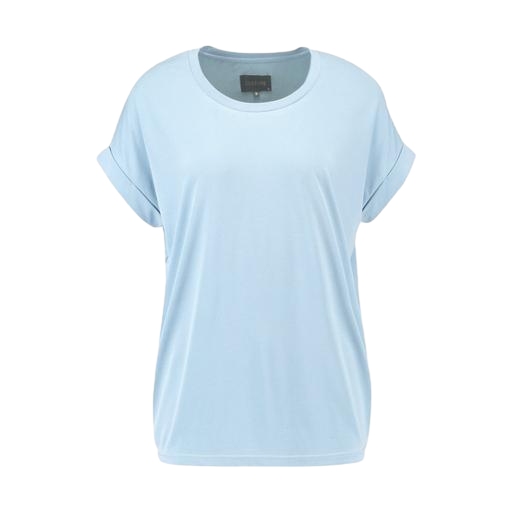
blue women's ottoman t-shirt, blue women's cocoon t-shirt, blue relaxed fit t-shirt, white background